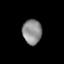
Tissue: lung
Cell type: Epithelial cells
Senescence score: 0.6816
Nuclear area (px): 469
Mean DAPI intensity: 140.09